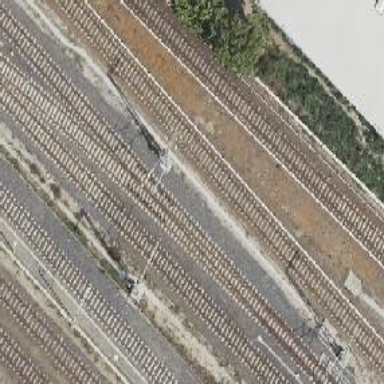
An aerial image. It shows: Railway signal.